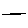
Label: line